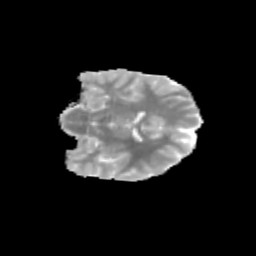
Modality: MD
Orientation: coronal
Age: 10
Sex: female
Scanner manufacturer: siemens
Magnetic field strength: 3 T
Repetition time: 3.8 s
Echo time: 0.07 s